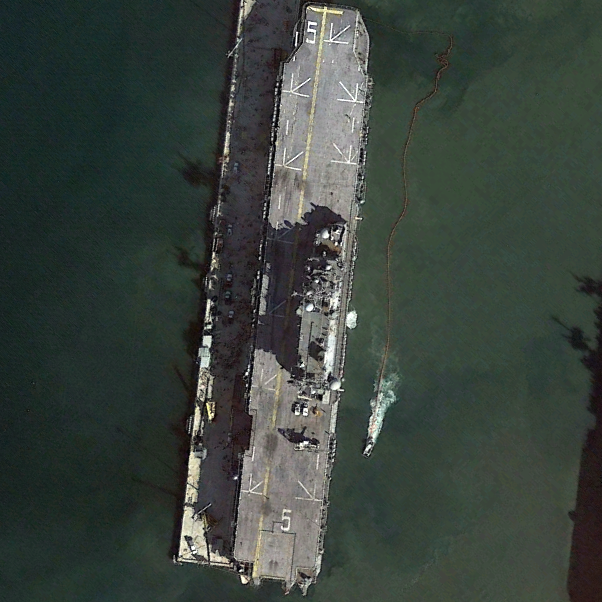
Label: assault